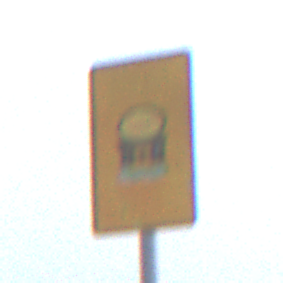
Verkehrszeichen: FahrzeugeMitWassergefaehrdenderLadungOhnePfeilsymbol
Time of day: SunriseSunset
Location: Outdoor (Nature)
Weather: Overcast
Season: NotSpecified
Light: Natural